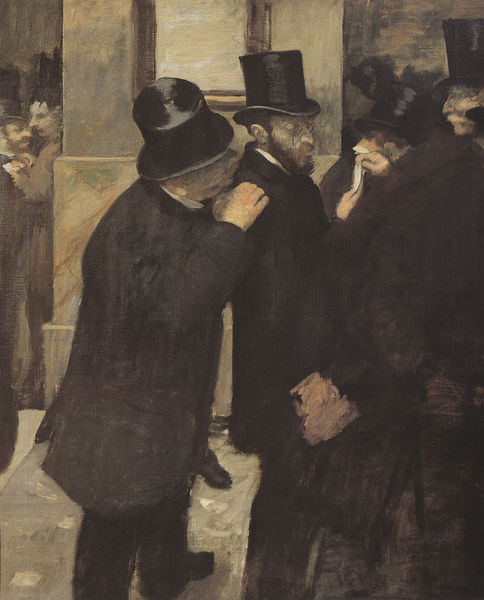
Titel: Porträts, an der Börse, Porträts, an der Börse
Künstler: Edgar Degas
Standort: Paris
Institution: Musée d'Orsay
Schlagwörter: dunkel, gemälde, gruppe, hand, kopf, mann, schatten, weiß, impressionismus, menschen, ocker, stadt, bar, braun, degas, frankreich, frau, grau, haar, handschuh, handschuhe, hell, hintergrund, hut, hüte, köpfe, licht, männer, nase, ohr, paris, pfeiler, profil, raum, reden, rücken, schwarz, strasse, szene, säule, säulen, gebäude, tuch, ansammlung, beige, gespräch, herren, malerei, menge, rock, versammlung, zylinder, anzug, anzüge, bart, bärte, gesichter, hemd, hose, wand, arme, falten, kleidung, kragen, rahmen, stein, trauer, bild, hände, innenraum, schauen, spiegel, boden, haare, mantel, reich, tücher, adel, innen, paar, prostituierte, zilinder, kontrast, locken, ohren, schulter, schultern, seide, beine, kopfbedeckung, papier, düster, schuhe, mauer, schattierungen, saal, caillebotte, frack, salon, sprechen, detail, handtuch, manet, glänzen, warten, gehrock, jackett, sakko, striche, pfosten, umarmen, hell dunkel, gang, außen, corinth, alter, zettel, mauerwerk, restaurant, gala, schwarz weiss, brille, jacken, flüstern, schlange, tasche, liebermann, kneifer, taschentuch, empfang, slevogt, berühren, steinboden, gebüde, monokel, mamor, säulengang, börse, juden, unvollständig, nutte, mehrere, umdrehen, wetten, tuscheln, hend, konversation, austausch, gustave, tüscher, ansprechen, getuschel, zylindr, 1848, bourse, bourgiasie, schwaze, spiegel#, dunkel zilinder